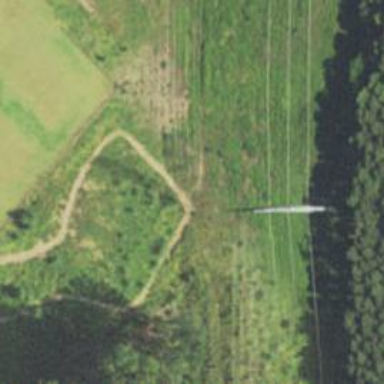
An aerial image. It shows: Power tower.